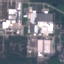
Land use / land cover class: Industrial